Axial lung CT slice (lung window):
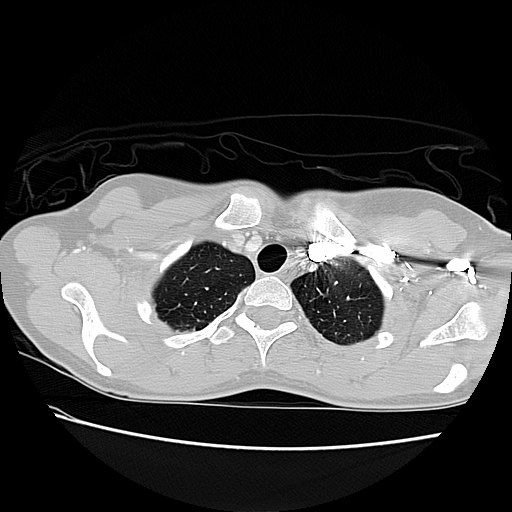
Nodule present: no